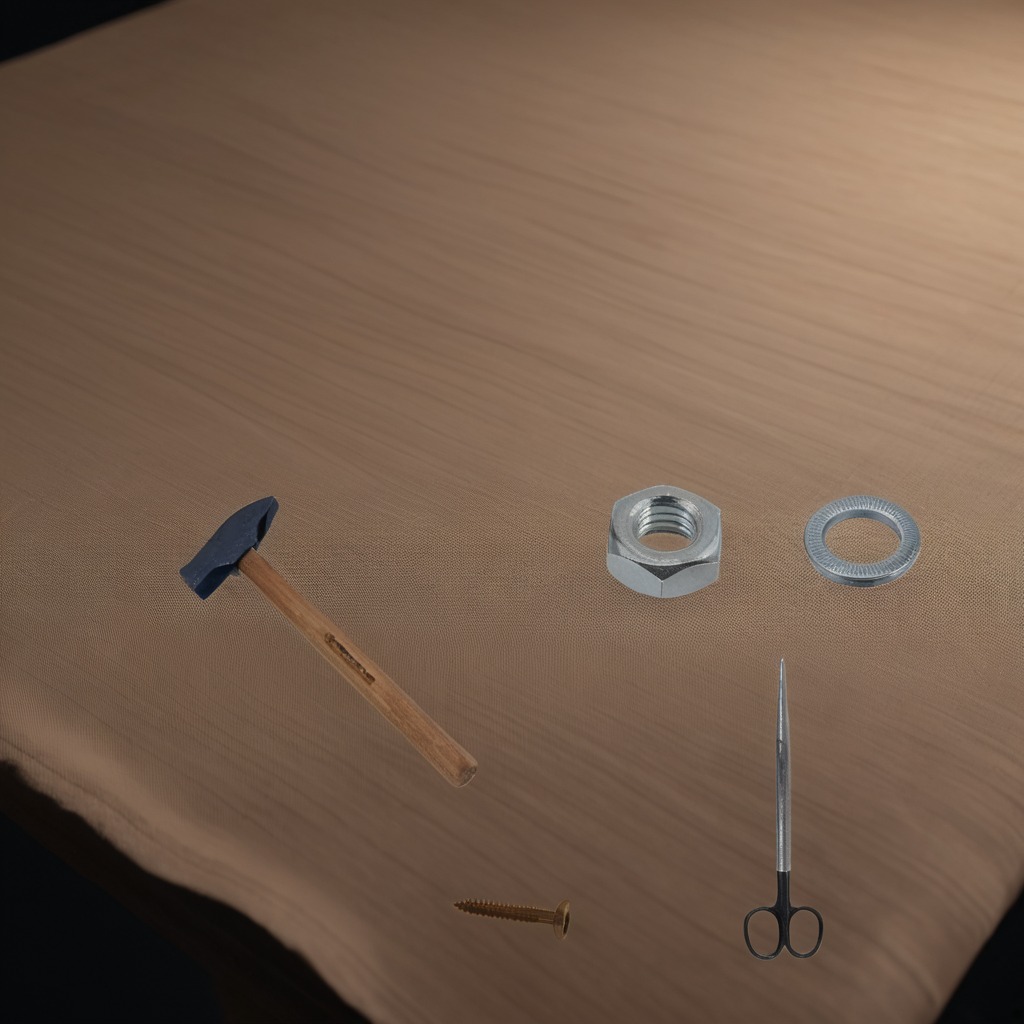
A flat metal washer, a metal machine screw, a hammer, a metal nut, and a pair of scissors are lying on the wooden table.